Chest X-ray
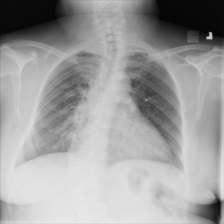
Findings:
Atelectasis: negative
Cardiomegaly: negative
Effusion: negative
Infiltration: negative
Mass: negative
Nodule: negative
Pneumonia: negative
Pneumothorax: negative
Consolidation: negative
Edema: negative
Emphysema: negative
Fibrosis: negative
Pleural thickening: negative
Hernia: negative